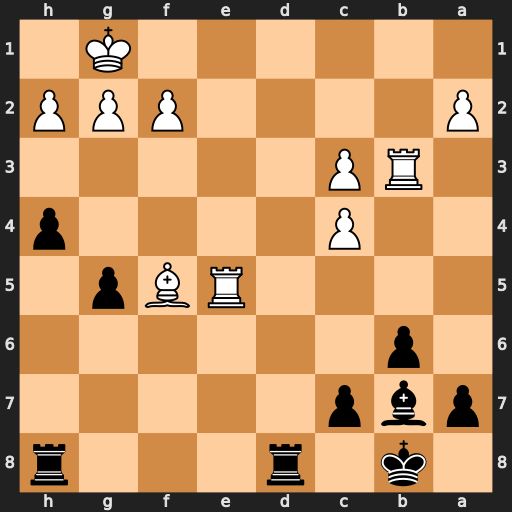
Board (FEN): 1k1r3r/pbp5/1p6/4RBp1/2P4p/1RP5/P4PPP/6K1
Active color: b
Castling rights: -
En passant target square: -
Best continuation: Rd1+ Re1 Rxe1#